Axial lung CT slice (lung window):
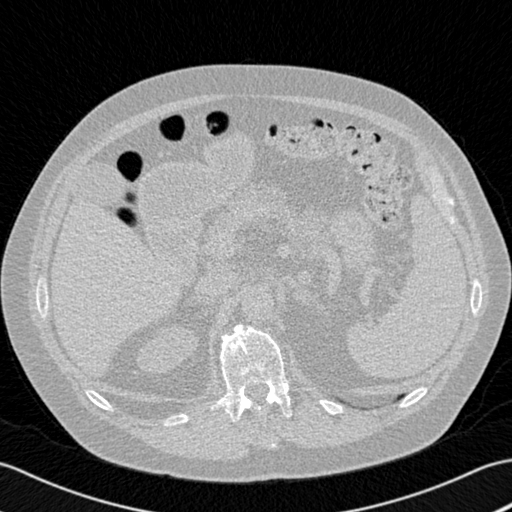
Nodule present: no